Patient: sex F, age 70
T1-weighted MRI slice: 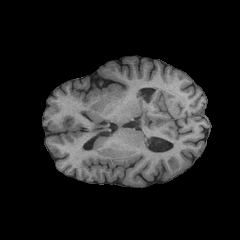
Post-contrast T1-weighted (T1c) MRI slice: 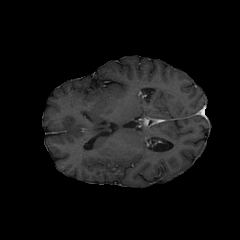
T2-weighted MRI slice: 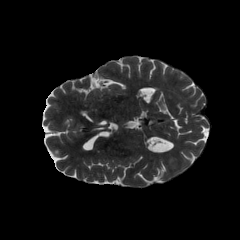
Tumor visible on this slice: no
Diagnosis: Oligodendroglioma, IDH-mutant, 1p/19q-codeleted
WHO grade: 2